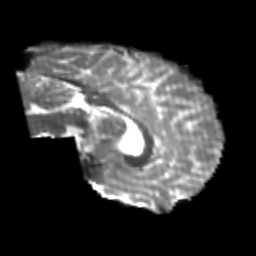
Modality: T2w
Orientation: sagittal
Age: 25
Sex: male
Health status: healthy
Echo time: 0.074 s